Question: I have a bunch of custom of HTML divs. I store of them in a div with class . Then, I use that slide class to call the function and apply the settings like this:
'''
$('.slide').slick({
slidesToShow: 3,
slidesToScroll: 1,
arrows: true,
});
'''
For those of you that don't know, here is <URL>.
My whole UI at this point look like this:

They look fine when they're in full-screen, but as soon as I decrease the windows size, they look very poor. I'm thinking to set my slick settings base on my windows size. For example,
'''
If window size = full OR 1080px {
$('.slide').slick({
slidesToShow: 3,
slidesToScroll: 1,
arrows: true,
});
}
else if window size = medium or 720px {
$('.slide').slick({
slidesToShow: 2,
slidesToScroll: 1,
arrows: true,
});
}else{
// This is for the phone
$('.slide').slick({
slidesToShow: 1,
slidesToScroll: 1,
arrows: true,
});
}
'''
What is the most efficient way to do achieve something like this?
Here is my <URL>.
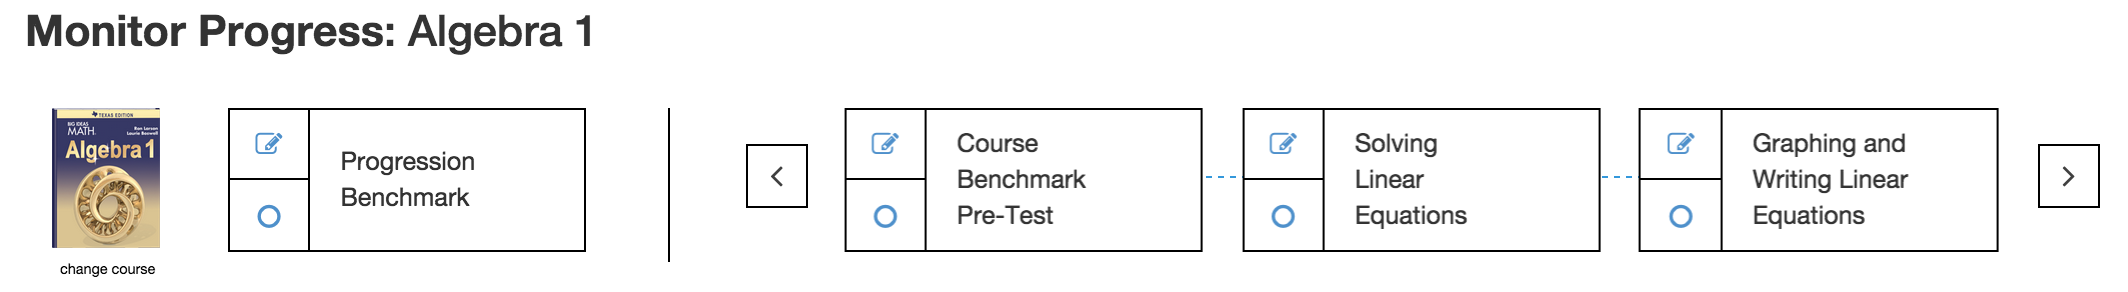
Answer: According to the <URL>, it can be pretty easy.
'''
$('.responsive').slick({
dots: true,
infinite: false,
speed: 300,
slidesToShow: 4,
slidesToScroll: 4,
responsive: [
{
breakpoint: 1024,
settings: {
slidesToShow: 3,
slidesToScroll: 3,
infinite: true,
dots: true
}
},
{
breakpoint: 600,
settings: {
slidesToShow: 2,
slidesToScroll: 2
}
},
{
breakpoint: 480,
settings: {
slidesToShow: 1,
slidesToScroll: 1
}
}
// You can unslick at a given breakpoint now by adding:
// settings: "unslick"
// instead of a settings object
]
});
'''